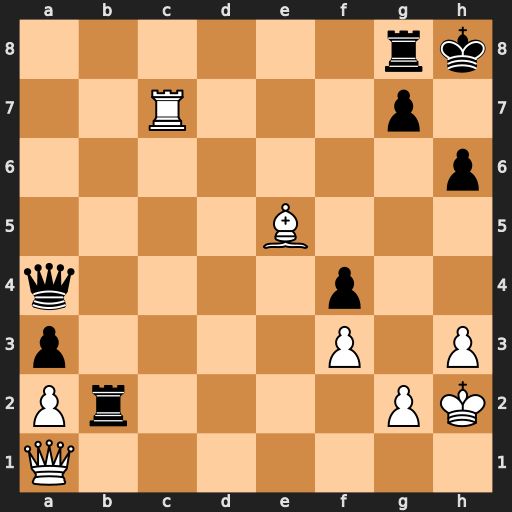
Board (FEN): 6rk/2R3p1/7p/4B3/q4p2/p4P1P/Pr4PK/Q7
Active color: w
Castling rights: -
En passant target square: -
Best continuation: Bxb2 axb2 Qxb2